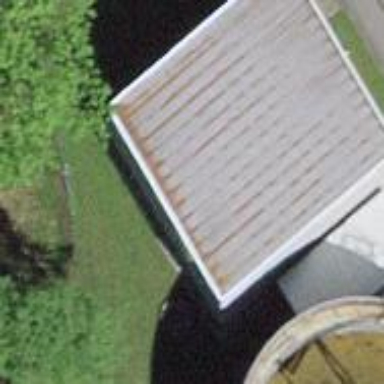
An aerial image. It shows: Industrial building.